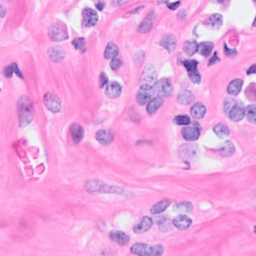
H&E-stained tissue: Breast